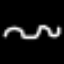
Label: squiggle